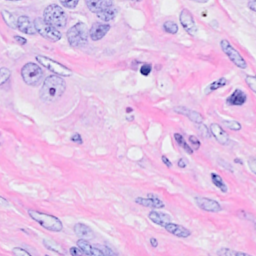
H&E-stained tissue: Breast